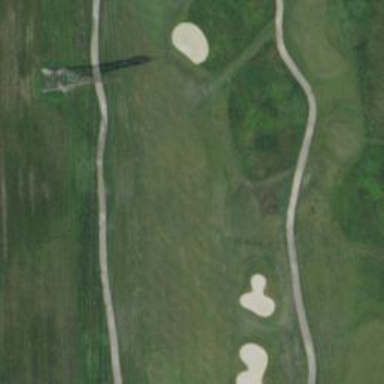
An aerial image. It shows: Golf fairway in the image.